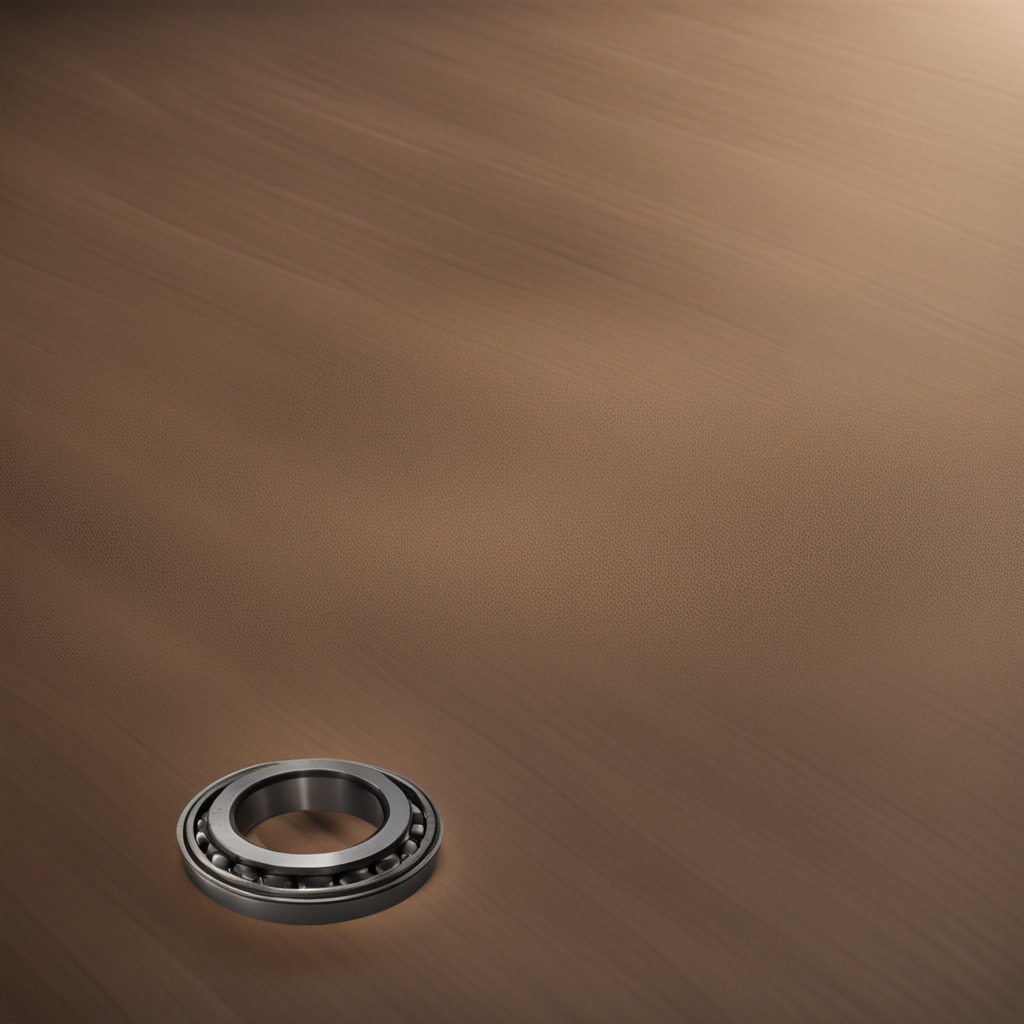
A metal ball bearing is lying on the wooden table.